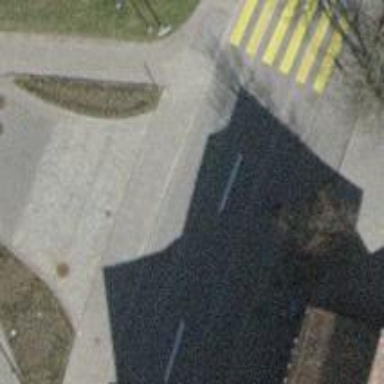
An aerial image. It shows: Unmarked crossing on the road.